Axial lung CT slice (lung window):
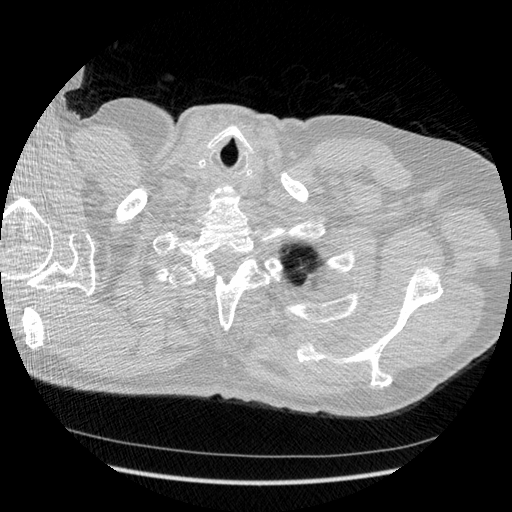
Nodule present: no